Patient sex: F
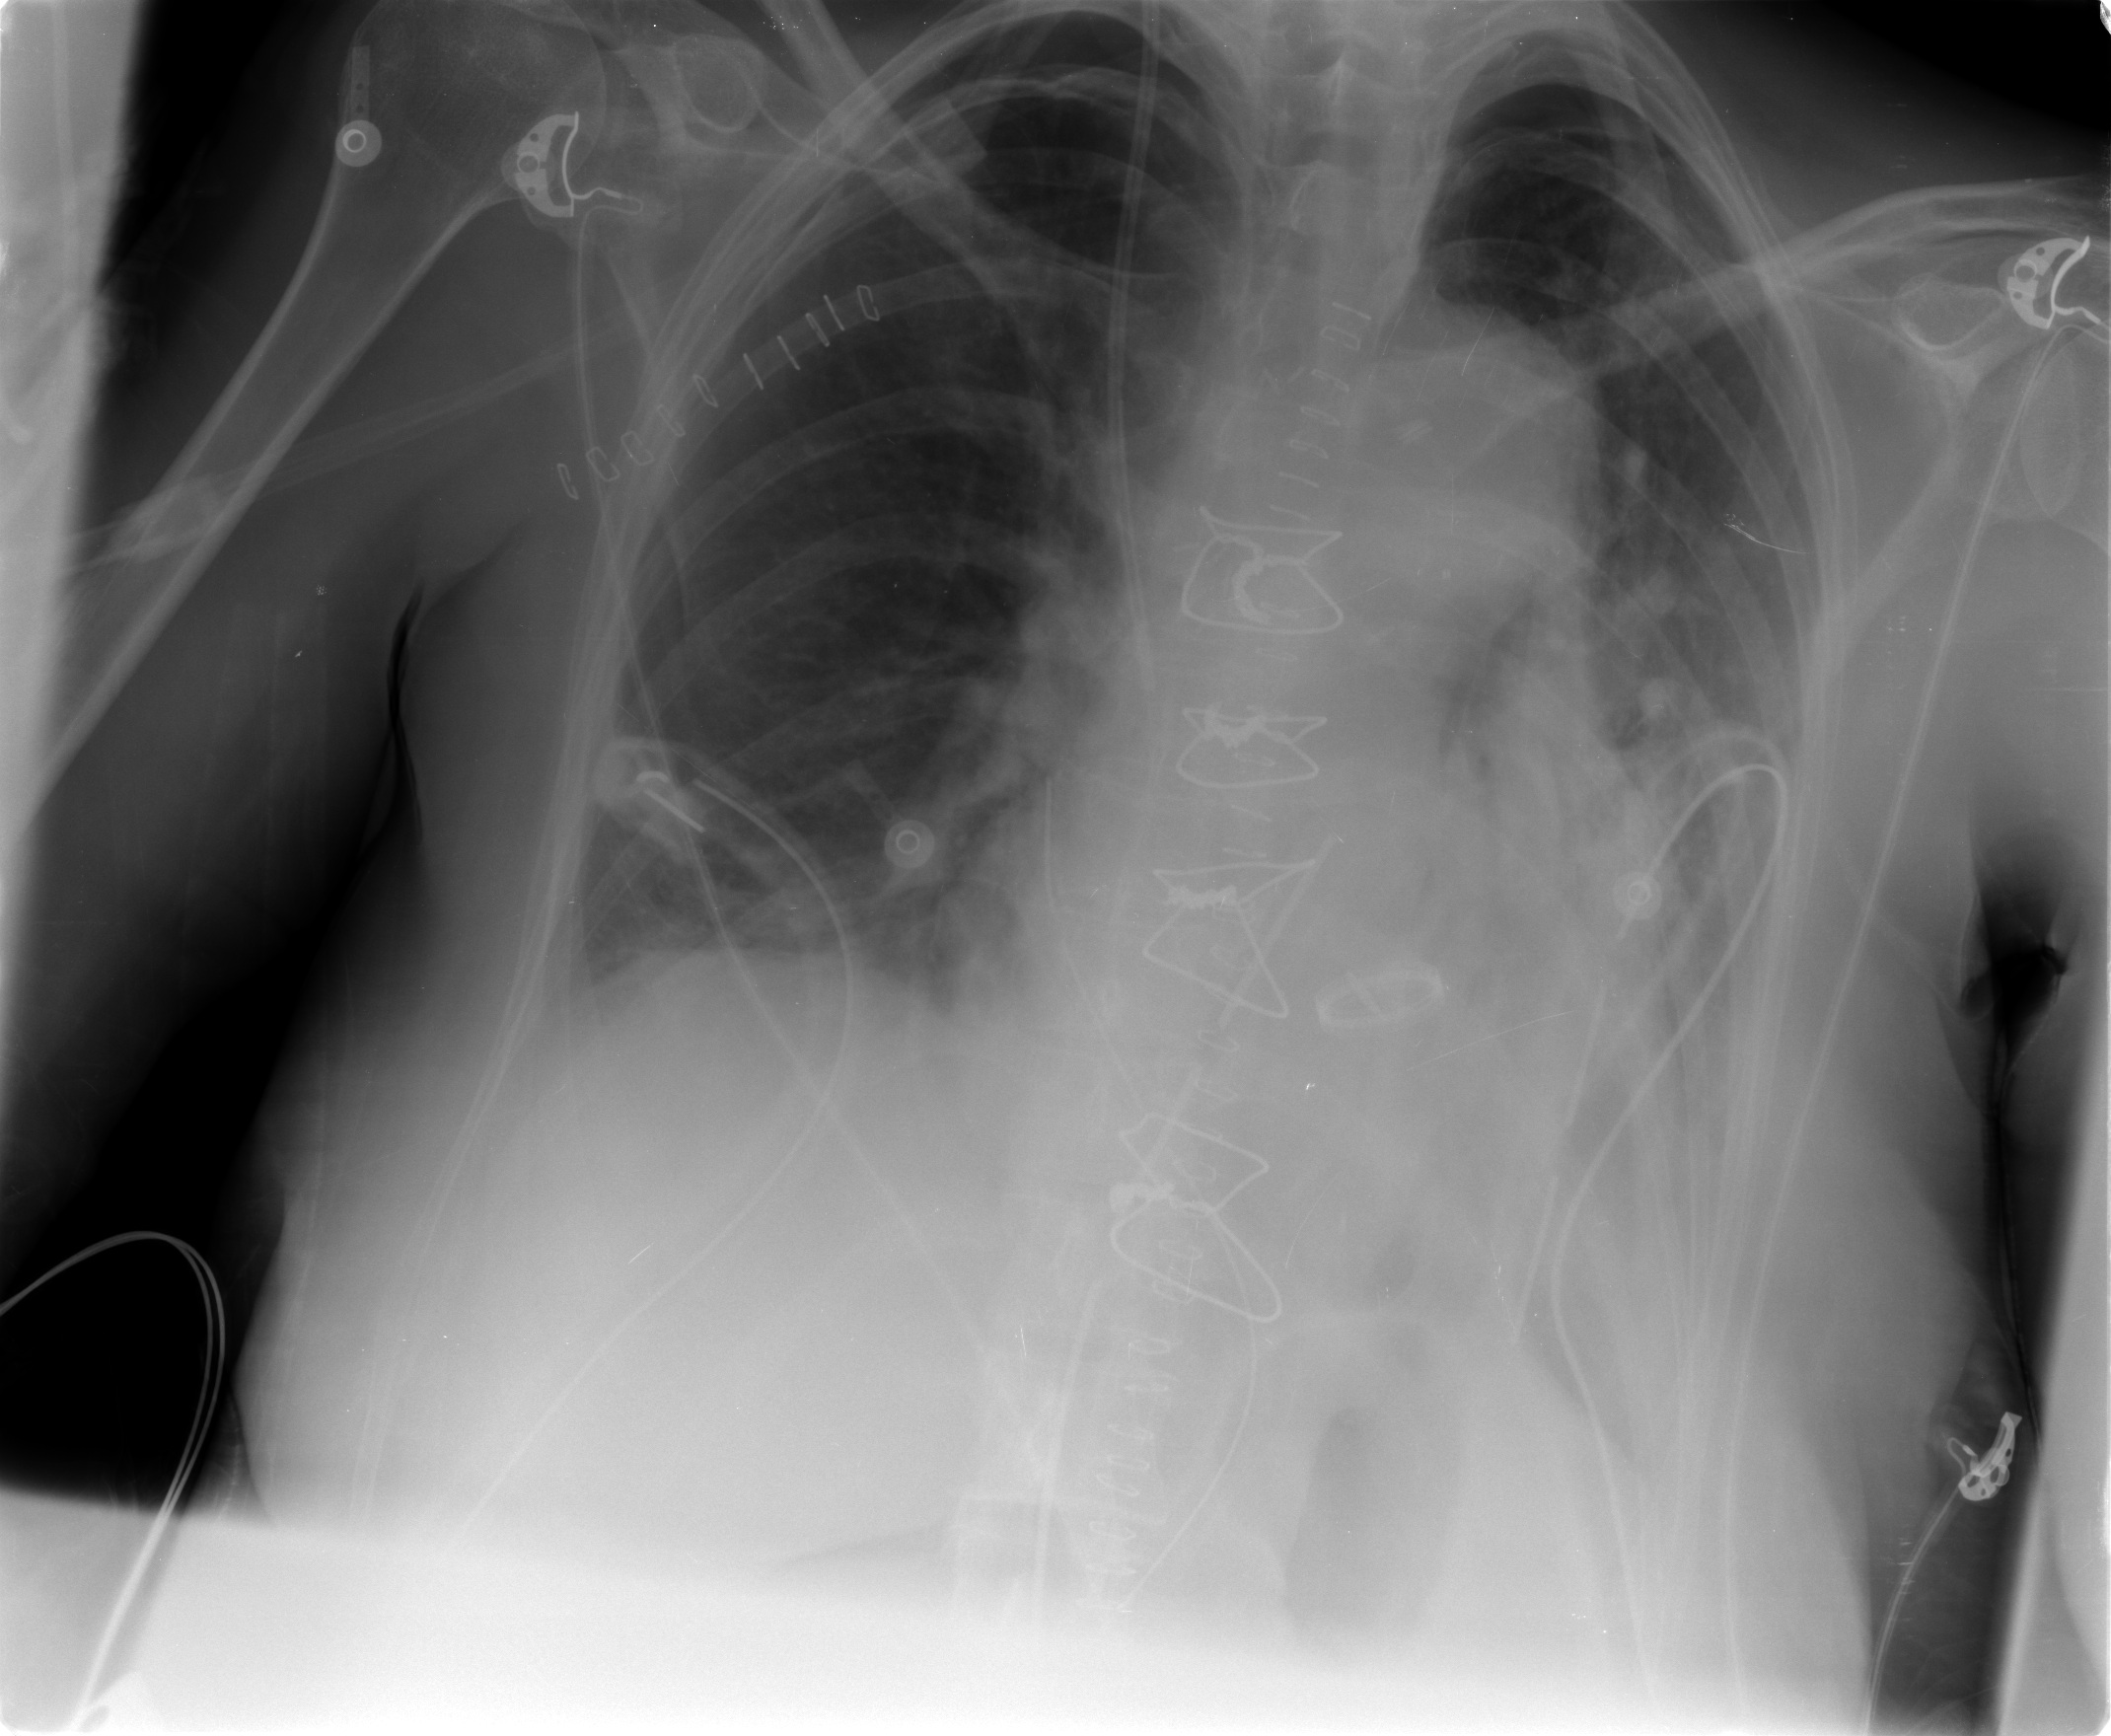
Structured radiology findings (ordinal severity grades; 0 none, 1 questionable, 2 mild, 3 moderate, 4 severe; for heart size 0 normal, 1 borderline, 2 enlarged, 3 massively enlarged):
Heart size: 0
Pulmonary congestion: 2
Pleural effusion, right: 2
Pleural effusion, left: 2
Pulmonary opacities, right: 2
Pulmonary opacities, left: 0
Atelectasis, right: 2
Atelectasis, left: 2